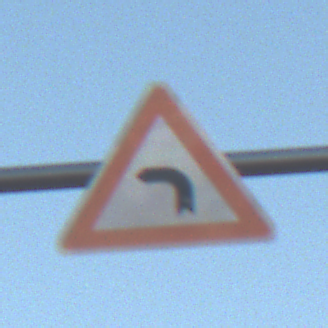
Verkehrszeichen: KurveLinks
Umgebung: Outdoor, Nature
Tageszeit: SunriseSunset
Wetter: Clear
Licht: Natural
Jahreszeit: NotSpecified
Kontrast: LowContrast